Question: UITextField Cursor is showing so small on begin editing iPhone 6
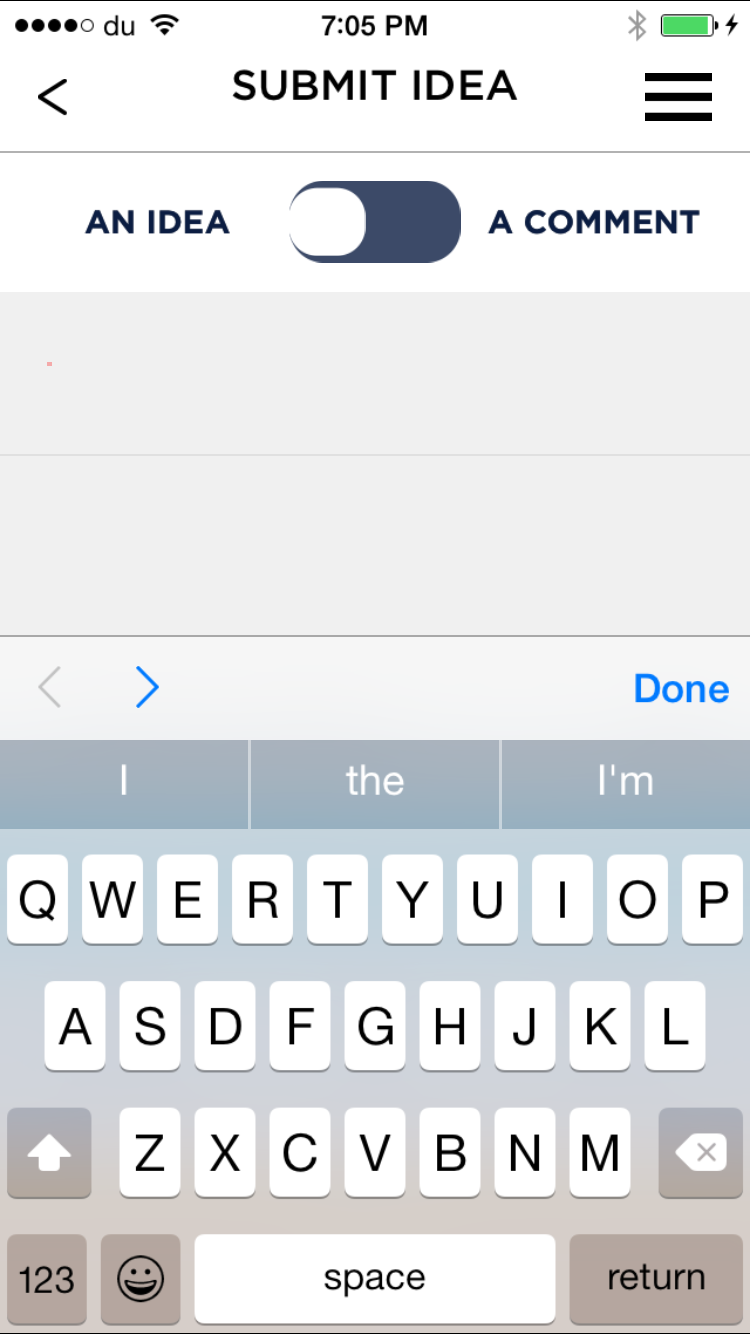
Answer: This was due to invalid font applied on textfield, may be it will help someone else.